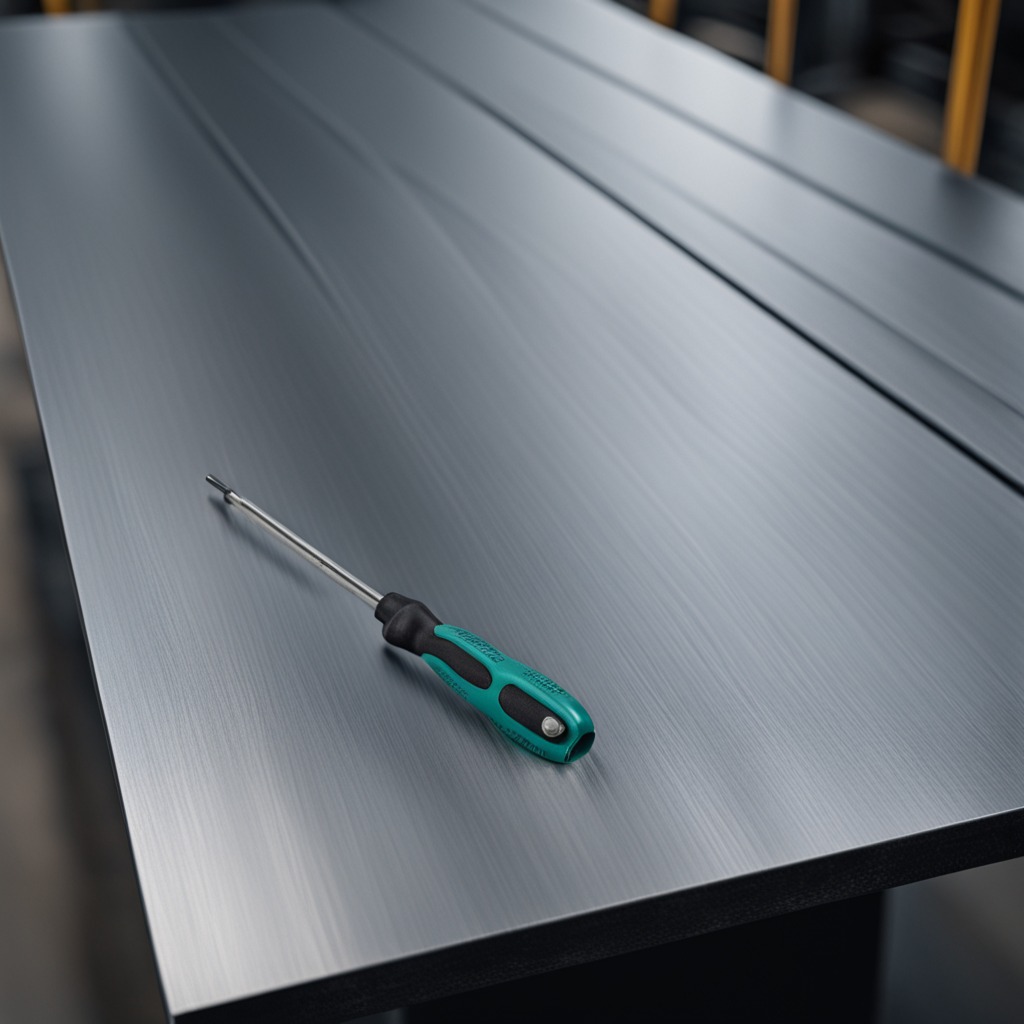
A screwdriver lying on a cold steel table in a mining workshop